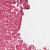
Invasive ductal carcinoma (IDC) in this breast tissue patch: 0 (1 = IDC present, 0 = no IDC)